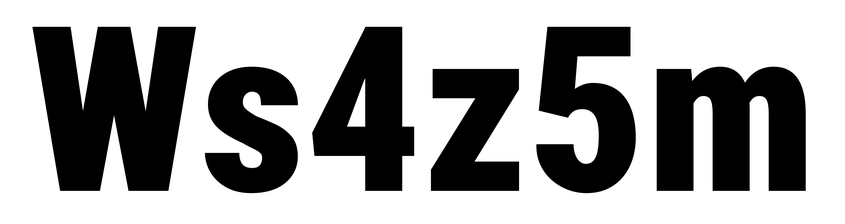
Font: Roboto_Condensed_Black